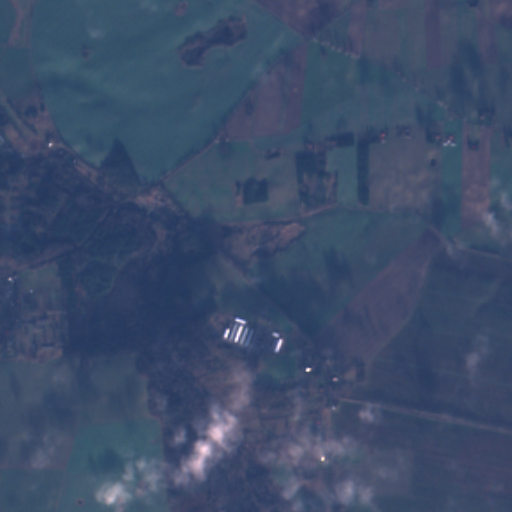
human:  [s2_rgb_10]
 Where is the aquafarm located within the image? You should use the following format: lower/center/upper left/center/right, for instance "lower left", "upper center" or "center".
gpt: The aquafarm is located in the upper left of the image.
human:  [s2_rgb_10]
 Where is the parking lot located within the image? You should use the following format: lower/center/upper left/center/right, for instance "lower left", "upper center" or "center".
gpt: The parking lot is located in the upper left of the image.
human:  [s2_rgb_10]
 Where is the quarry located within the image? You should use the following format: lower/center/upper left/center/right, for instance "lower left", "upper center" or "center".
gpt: The quarry is located in the center of the image.
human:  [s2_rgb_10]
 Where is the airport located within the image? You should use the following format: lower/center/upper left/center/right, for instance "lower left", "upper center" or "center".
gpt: There is no airport in the image.